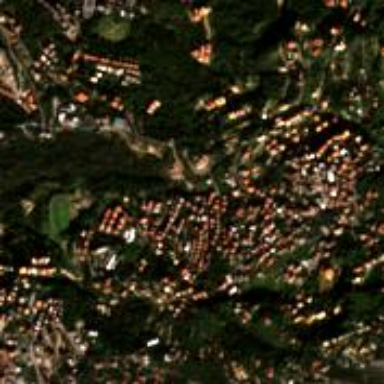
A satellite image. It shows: Residential area.